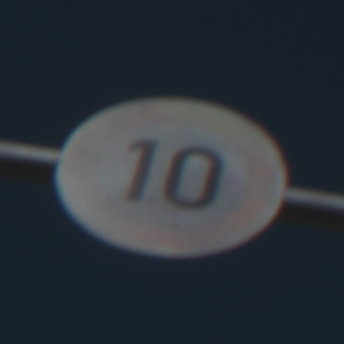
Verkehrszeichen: Geschwindigkeit10
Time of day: Midday
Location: Outdoor (Nature)
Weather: Clear
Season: NotSpecified
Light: Natural